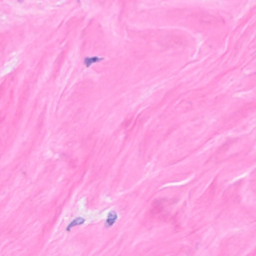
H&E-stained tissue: Breast